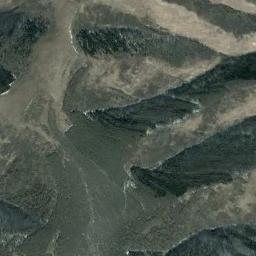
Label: mountain